Question: I have built an API and I m trying to access it from a test .html file in Chrome. I m accessing the file through file:///... and I get the local filesystem restrictions. I have enabled cross origin request access on my api but I get the following when I try to access it:
> XMLHttpRequest cannot load http://. Method undefined
is not allowed by Access-Control-Allow-Methods.
The request / response headers are as follows:

and the javascript code I m using is as follows:
'''
var xmlhttp;
if (window.XMLHttpRequest) xmlhttp=new XMLHttpRequest();
else xmlhttp=new ActiveXObject("Microsoft.XMLHTTP");
xmlhttp.onreadystatechange = function() {
if (xmlhttp.readyState == 4 && xmlhttp.status == 200) {
if (params.success) params.success(xmlhttp.responseText);
} else if (xmlhttp.readyState == 4) {
if (params.error) params.error(xmlhttp, xmlhttp.status, xmlhttp.responseText);
}
};
xmlhttp.open(params.method, params.url, true);
xmlhttp.setRequestHeader('Content-Type', 'application/json');
xmlhttp.setRequestHeader('Accept', 'application/json, text/javascript, */*; q=0.01');
if (params.data) xmlhttp.send(params.data);
else xmlhttp.send();
'''
If I use $.getJSON from jquery the api call works fine but I dont want that. It needs to be pure javascript. Any ideas on what could be wrong?
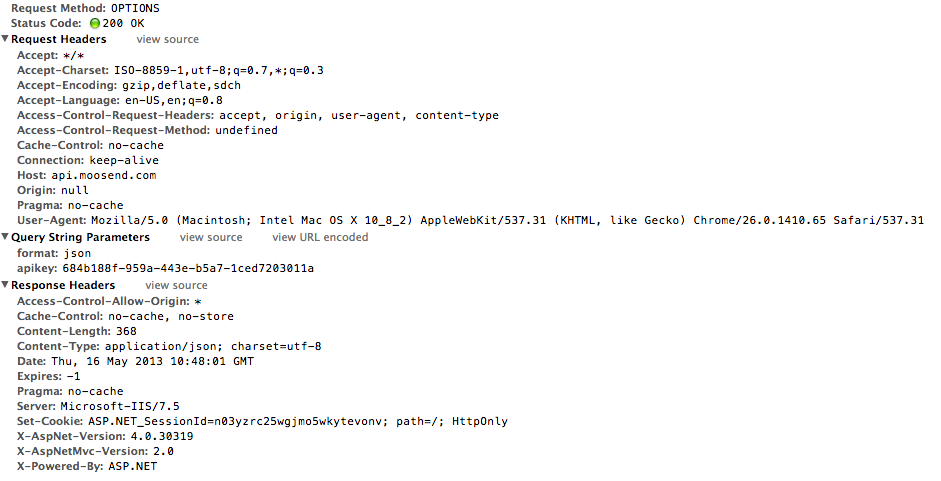
Answer: open your chrome with this security param:
'C:\****\chrome.exe chromium-browser --disable-web-security'
for chrome:
'C:\****\chrome.exe google-chrome --disable-web-security'
I'm using chromium but it's should work with chrome too..